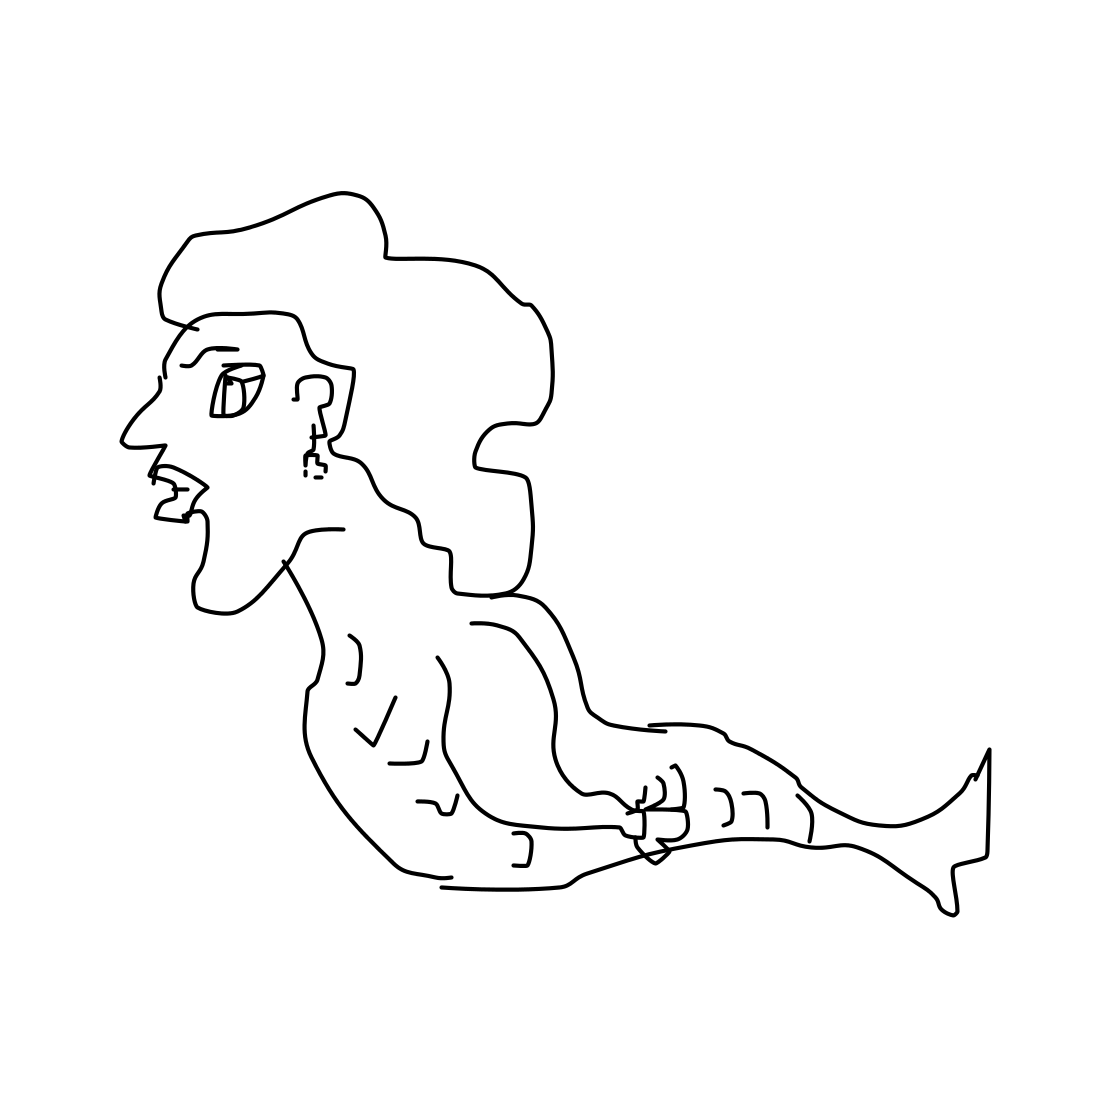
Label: mermaid